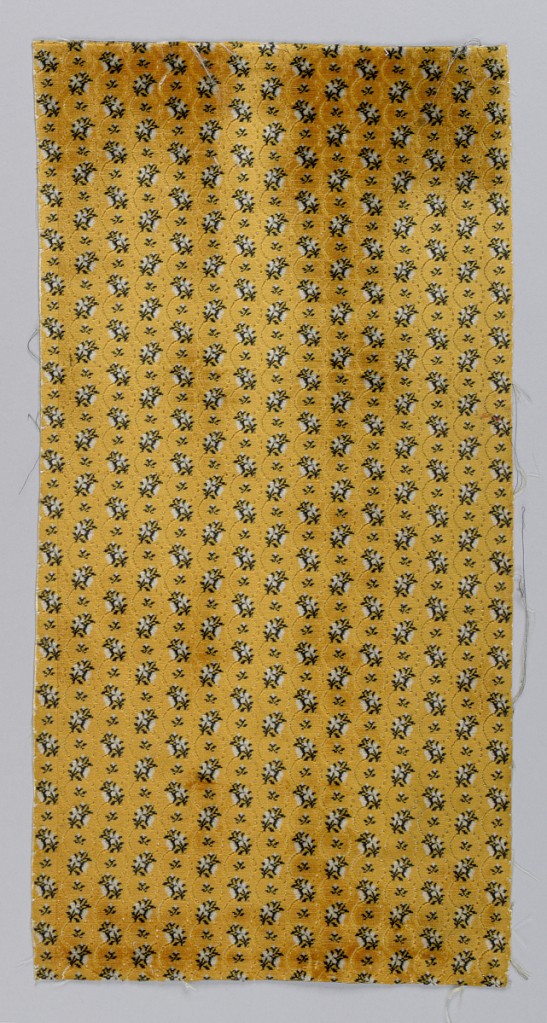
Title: Fragment
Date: late 18th century
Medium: silk Technique: cut supplementary warp pile (velvet) in a plain weave foundation
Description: Deep golden yellow ground with a fine tiny design of black and pale blue sprigs linked by ogival lines, dotted on one side where the ground shows through.